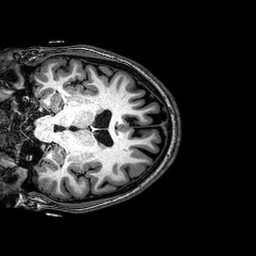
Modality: T1w
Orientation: coronal
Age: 22
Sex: female